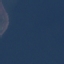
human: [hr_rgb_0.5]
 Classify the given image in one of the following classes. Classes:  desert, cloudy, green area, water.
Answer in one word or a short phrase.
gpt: water